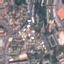
Land use / land cover: Residential